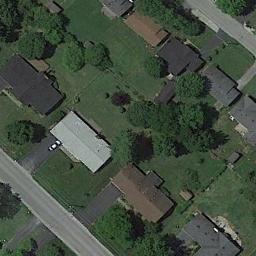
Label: medium_residential